Question: ToolStripManager does not restore my Toolstrips to the previous locations as expected. I created a very simple app to demonstrate. I contains 4 movable Toolstrips in a ToolStrip Container. I move the toolstrips to order them as 4-3-2-1 from top to bottom (Figure A). Then close the app. When I reopen it they are ordered as in Figure B.
Here is the simple code. I have verified that the Key used in the LoadSettings and SaveSettings method calls is the same string.
'''
using System;
using System.Collections.Generic;
using System.ComponentModel;
using System.Data;
using System.Drawing;
using System.Linq;
using System.Text;
using System.Windows.Forms;
namespace ZT2
{
public partial class Form1 : Form
{
string keyName = "abc";
public Form1()
{
InitializeComponent();
keyName = Application.ProductName + this.Name + "xyz";
ToolStripManager.LoadSettings(this, keyName);
}
private void Form1_FormClosing(object sender, FormClosingEventArgs e)
{
ToolStripManager.SaveSettings(this, keyName);
}
}
}
'''

#
Visual Studio 2010 - C#
.Net 4 Client Profile
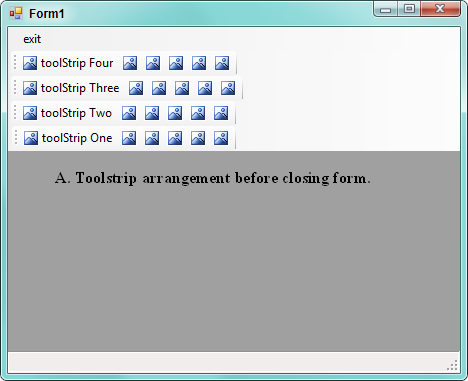
Answer: Sorry was to quick...
You will have to save it somewhere in the configuration file or some other location and check those values every time it is shown.
Check this codesnippet out
<URL>